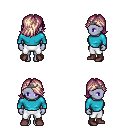
a pixel art fantasy rpg character, female body template, dark elf, purple skin, teal long-sleeve shirt, white pants, white blonde swoop hairstyle, iron tiara, maroon shoes, four views (front, back, left, right), 2x2 character sprite sheet, small pixel art, hard edges, no anti-aliasing